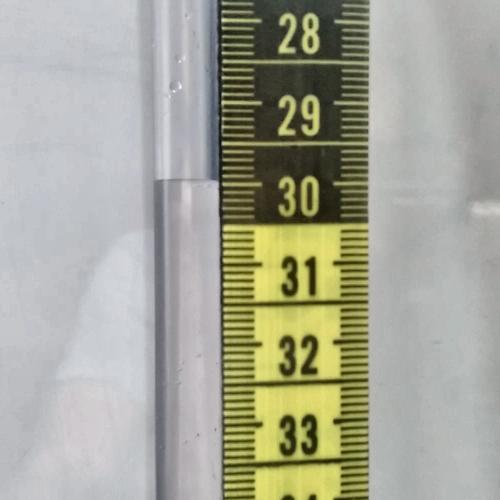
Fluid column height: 30.0 cm